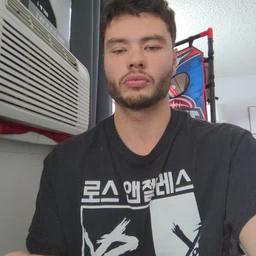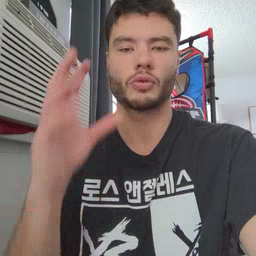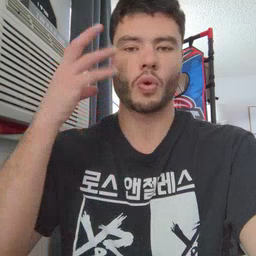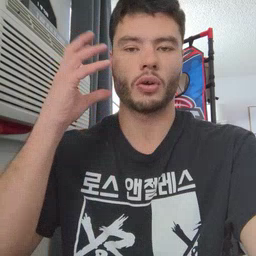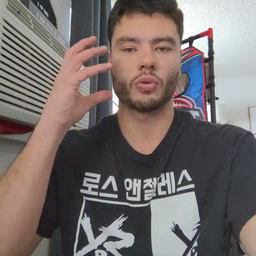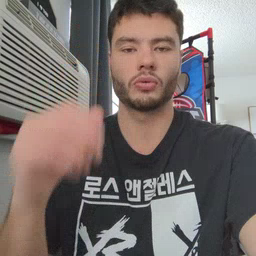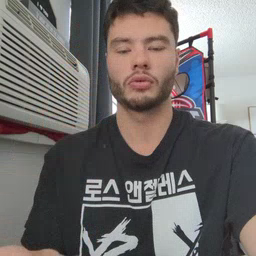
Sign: radio